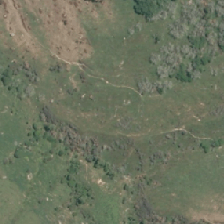
Land cover: low_producing_grassland